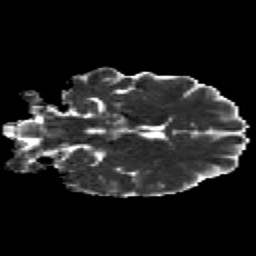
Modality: MD
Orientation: coronal
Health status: healthy
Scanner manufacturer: siemens
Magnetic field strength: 3 T
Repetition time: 12 s
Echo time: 0.092 s